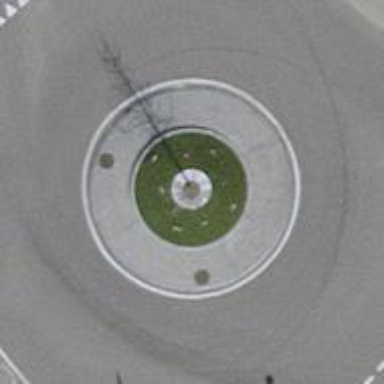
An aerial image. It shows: Secondary road around roundabout.